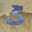
Label: 3